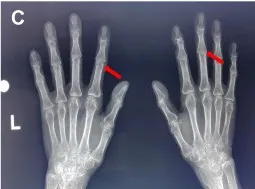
Skin changes and imaging in the patient with multicentric reticulohistiocytosis. (C) Mild bony changes at the edges of the interphalangeal joints indicated by the red arrow on the X-ray, and mild narrowing of the interphalangeal joint space.
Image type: radiology (x_ray)